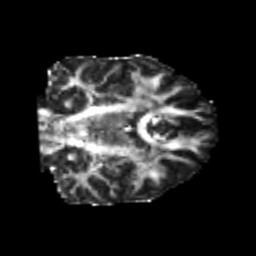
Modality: FA
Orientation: coronal
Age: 24
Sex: male
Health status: healthy
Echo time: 0.074 s